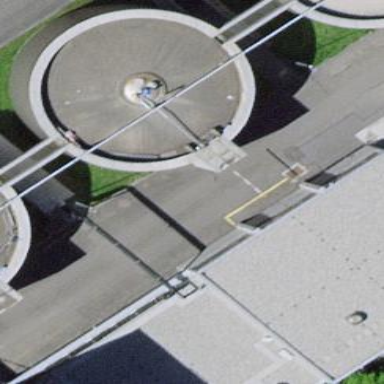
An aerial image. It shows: Building that is bunker silo.